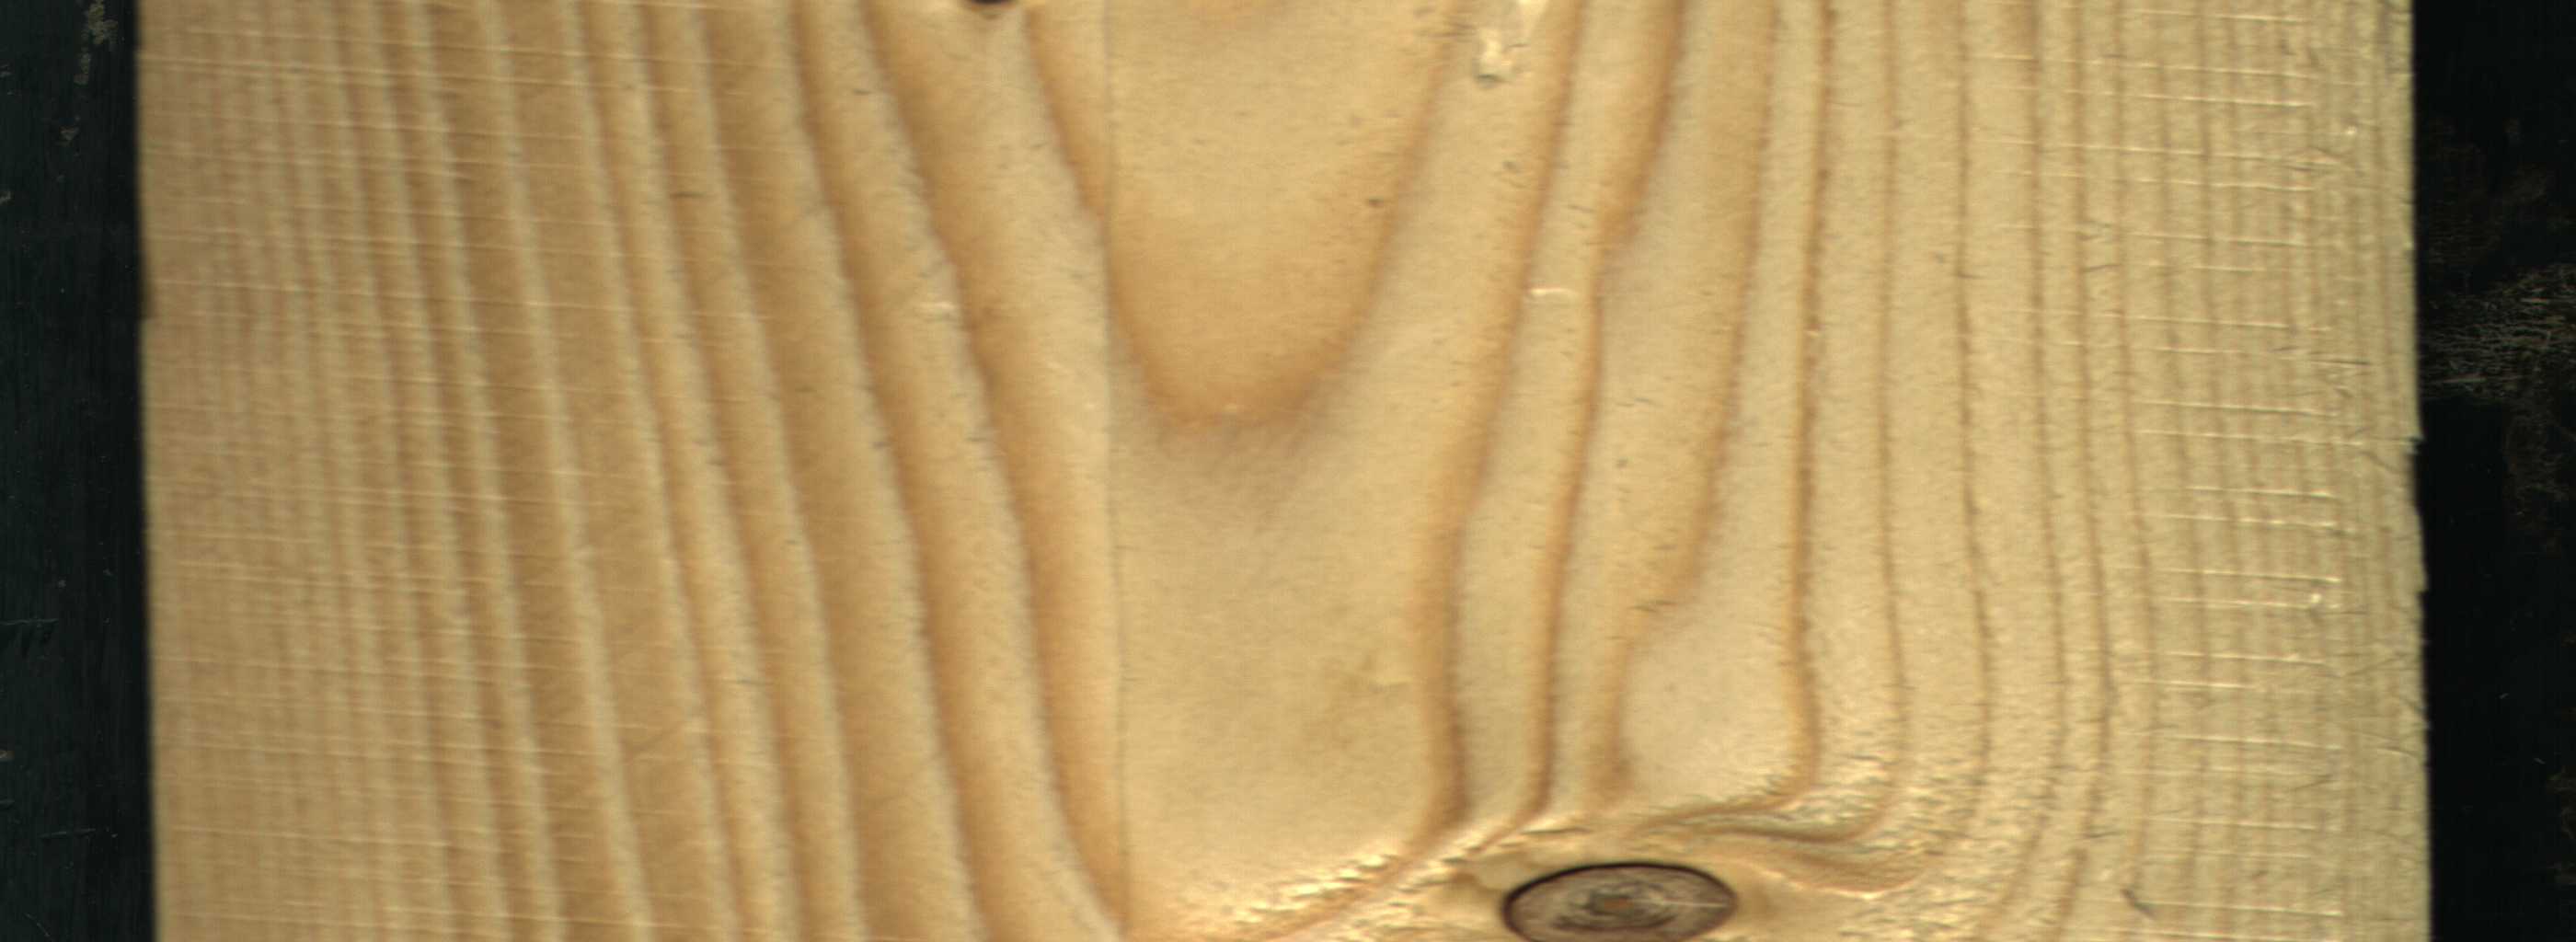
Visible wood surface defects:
Dead_Knot
Dead_Knot